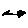
Label: zigzag